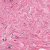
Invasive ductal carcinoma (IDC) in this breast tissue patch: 0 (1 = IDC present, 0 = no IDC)